Question: '''
<RelativeLayout xmlns:android="http://schemas.android.com/apk/res/android"
android:layout_width="fill_parent"
android:layout_height="wrap_content"
android:orientation="vertical"
android:padding="5dip" >
<LinearLayout
android:id="@+id/linearLayout1"
android:layout_width="fill_parent"
android:layout_height="wrap_content"
android:layout_alignParentLeft="true"
android:layout_marginRight="5dip"
android:padding="1dip" >
<TextView
android:layout_width="0dp"
android:layout_weight="0.50"
android:layout_height="wrap_content"
android:gravity="left"
android:paddingLeft="5dp"
android:text="Name"
android:textColor="#000000" />
<TextView
android:layout_width="0dp"
android:id="@+id/facesheet_detail_firstandLastName"
android:layout_weight="1.20"
android:layout_height="wrap_content"
android:gravity="left"
android:textColor="#000000" />
<TextView
android:layout_width="0dp"
android:layout_weight="0.50"
android:layout_height="wrap_content"
android:gravity="left"
android:paddingLeft="5dp"
android:text="Street1"
android:textColor="#000000" />
<TextView
android:id="@+id/facesheet_detail_street1"
android:layout_width="0dp"
android:layout_weight="1"
android:layout_height="wrap_content"
android:gravity="left"
android:paddingLeft="5dp"
android:textColor="#000000" />
<TextView
android:layout_width="0dp"
android:layout_weight="0.50"
android:layout_height="wrap_content"
android:gravity="left"
android:paddingLeft="5dp"
android:text="E-Mail"
android:textColor="#000000" />
<TextView
android:id="@+id/facesheet_email"
android:layout_width="0dp"
android:layout_weight="1"
android:layout_height="wrap_content"
android:gravity="left"
android:paddingLeft="5dp"
android:textColor="#000000" />
</LinearLayout>
<LinearLayout
android:id="@+id/linearLayout2"
android:layout_width="fill_parent"
android:layout_height="wrap_content"
android:layout_alignParentLeft="true"
android:layout_marginTop="35dp"
android:layout_marginRight="5dip"
android:padding="1dip" >
<TextView
android:layout_width="0dp"
android:layout_weight="0.60"
android:layout_height="wrap_content"
android:gravity="left"
android:paddingLeft="5dp"
android:text="Gender"
android:textColor="#000000" />
<TextView
android:id="@+id/facesheet_detail_gender"
android:layout_width="0dp"
android:layout_weight="1.40"
android:layout_height="wrap_content"
android:gravity="left"
android:paddingLeft="5dp"
android:textColor="#000000" />
<TextView
android:layout_width="0dp"
android:layout_weight="0.60"
android:layout_height="wrap_content"
android:gravity="left"
android:paddingLeft="5dp"
android:text="Street 2"
android:textColor="#000000" />
<TextView
android:id="@+id/facesheet_detail_street2"
android:layout_width="0dp"
android:layout_weight="1.20"
android:layout_height="wrap_content"
android:gravity="left"
android:paddingLeft="5dp"
android:textColor="#000000" />
<TextView
android:layout_width="0dp"
android:layout_weight="0.50"
android:layout_height="wrap_content"
android:gravity="left"
android:paddingLeft="5dp"
android:text="SSN"
android:textColor="#000000" />
<TextView
android:id="@+id/facesheet_ssn"
android:layout_width="0dp"
android:layout_weight="1.20"
android:layout_height="wrap_content"
android:gravity="left"
android:paddingLeft="5dp"
android:textColor="#000000" />
</LinearLayout>
<LinearLayout
android:id="@+id/linearLayout3"
android:layout_width="fill_parent"
android:layout_height="wrap_content"
android:layout_alignParentLeft="true"
android:layout_marginRight="5dip"
android:layout_marginTop="70dp"
android:padding="1dip" >
<TextView
android:layout_width="0dp"
android:layout_weight="0.50"
android:layout_height="wrap_content"
android:gravity="left"
android:paddingLeft="5dp"
android:text="DOB"
android:textColor="#000000" />
<TextView
android:id="@+id/facesheet_dob"
android:layout_width="0dp"
android:layout_weight="1.50"
android:layout_height="wrap_content"
android:gravity="left"
android:paddingLeft="5dp"
android:textColor="#000000" />
<TextView
android:layout_width="0dp"
android:layout_weight="0.50"
android:layout_height="wrap_content"
android:gravity="left"
android:paddingLeft="5dp"
android:text="City"
android:textColor="#000000" />
<TextView
android:id="@+id/facesheet_detail_city"
android:layout_width="0dp"
android:layout_weight="1.30"
android:layout_height="wrap_content"
android:gravity="left"
android:paddingLeft="5dp"
android:textColor="#000000" />
<TextView
android:layout_width="0dp"
android:layout_weight="0.70"
android:layout_height="wrap_content"
android:gravity="left"
android:paddingLeft="5dp"
android:text="Religion"
android:textColor="#000000" />
<TextView
android:id="@+id/facesheet_detail_religion"
android:layout_width="0dp"
android:layout_weight="1"
android:layout_height="wrap_content"
android:gravity="left"
android:paddingLeft="5dp"
android:text=""
android:textColor="#000000" />
</LinearLayout>
<LinearLayout
android:id="@+id/linearLayout4"
android:layout_width="fill_parent"
android:layout_height="wrap_content"
android:layout_alignParentLeft="true"
android:layout_marginRight="5dip"
android:layout_marginTop="105dp"
android:padding="1dip" >
<TextView
android:layout_width="0dp"
android:layout_weight="0.60"
android:layout_height="wrap_content"
android:gravity="left"
android:paddingLeft="5dp"
android:text="Phone"
android:textColor="#000000" />
<TextView
android:id="@+id/facesheet_phone"
android:layout_width="0dp"
android:layout_weight="1.15"
android:layout_height="wrap_content"
android:gravity="left"
android:paddingLeft="5dp"
android:textColor="#000000" />
<TextView
android:layout_width="0dp"
android:layout_weight="0.60"
android:layout_height="wrap_content"
android:gravity="left"
android:paddingLeft="5dp"
android:text="State"
android:textColor="#000000" />
<TextView
android:id="@+id/facesheet_detail_state"
android:layout_width="0dp"
android:layout_weight="1"
android:layout_height="wrap_content"
android:gravity="left"
android:paddingLeft="5dp"
android:textColor="#000000" />
<TextView
android:layout_width="0dp"
android:layout_weight="0.50"
android:layout_height="wrap_content"
android:gravity="left"
android:paddingLeft="5dp"
android:text="Race"
android:textColor="#000000" />
<TextView
android:id="@+id/facesheet_detail_race"
android:layout_width="0dp"
android:layout_weight="1"
android:layout_height="wrap_content"
android:gravity="left"
android:paddingLeft="5dp"
android:text=""
android:textColor="#000000" />
</LinearLayout>
<LinearLayout
android:id="@+id/linearLayout5"
android:layout_width="fill_parent"
android:layout_height="wrap_content"
android:layout_alignParentLeft="true"
android:layout_marginRight="5dip"
android:layout_marginTop="140dp"
android:padding="1dip" >
<TextView
android:layout_width="0dp"
android:layout_weight="0.60"
android:layout_height="wrap_content"
android:gravity="left"
android:paddingLeft="5dp"
android:text="Mobile"
android:textColor="#000000" />
<TextView
android:id="@+id/facesheet_detail_mobile"
android:layout_width="0dp"
android:layout_weight="1.35"
android:layout_height="wrap_content"
android:gravity="left"
android:paddingLeft="5dp"
android:textColor="#000000" />
<TextView
android:layout_width="0dp"
android:layout_weight="0.70"
android:layout_height="wrap_content"
android:gravity="left"
android:paddingLeft="5dp"
android:text="Zip Code"
android:textColor="#000000" />
<TextView
android:id="@+id/facesheet_detail_zipCode"
android:layout_width="0dp"
android:layout_weight="1.15"
android:layout_height="wrap_content"
android:gravity="left"
android:paddingLeft="5dp"
android:textColor="#000000" />
<TextView
android:layout_width="0dp"
android:layout_weight="0.70"
android:layout_height="wrap_content"
android:gravity="left"
android:paddingLeft="5dp"
android:text="Ethnicity"
android:textColor="#000000" />
<TextView
android:id="@+id/facesheet_detail_ethnicity"
android:layout_width="0dp"
android:layout_weight="1"
android:layout_height="wrap_content"
android:gravity="left"
android:paddingLeft="5dp"
android:textColor="#000000" />
</LinearLayout>
</RelativeLayout>
'''
I am having a problem where i have to map something like this uniform.
'''
Name: "Kevin" State: "VA" Email: "Kevin@Kevin.com
'''
But may layout seems to be mess up when i try to see the output in emulator, attached is the screen shot of the same. Can anyone tell me what is exact space i should be giving to make it uniform across.

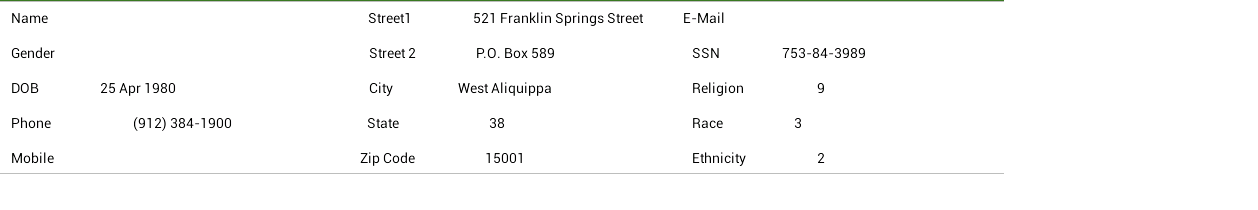
Answer: If you want your rows to be aligned the same way, make sure that you give the same weight to each 'TextView', on each one of the 'LinearLayout's.
For example:
'''
<RelativeLayout xmlns:android="http://schemas.android.com/apk/res/android"
android:layout_width="fill_parent"
android:layout_height="wrap_content"
android:orientation="vertical"
android:padding="5dip" >
<LinearLayout
android:id="@+id/linearLayout1"
android:layout_width="fill_parent"
android:layout_height="wrap_content"
android:layout_alignParentLeft="true"
android:layout_marginRight="5dip"
android:padding="1dip" >
<TextView
android:layout_width="0dp"
android:layout_weight="0.50"
android:layout_height="wrap_content"
android:gravity="left"
android:paddingLeft="5dp"
android:text="Name"
android:textColor="#000000" />
<TextView
android:layout_width="0dp"
android:id="@+id/facesheet_detail_firstandLastName"
android:layout_weight="1.20"
android:layout_height="wrap_content"
android:gravity="left"
android:textColor="#000000" />
<TextView
android:layout_width="0dp"
android:layout_weight="0.50"
android:layout_height="wrap_content"
android:gravity="left"
android:paddingLeft="5dp"
android:text="Street1"
android:textColor="#000000" />
<TextView
android:id="@+id/facesheet_detail_street1"
android:layout_width="0dp"
android:layout_weight="1"
android:layout_height="wrap_content"
android:gravity="left"
android:paddingLeft="5dp"
android:textColor="#000000" />
</LinearLayout>
<LinearLayout
android:id="@+id/linearLayout2"
android:layout_width="fill_parent"
android:layout_height="wrap_content"
android:layout_alignParentLeft="true"
android:layout_marginTop="35dp"
android:layout_marginRight="5dip"
android:padding="1dip" >
<TextView
android:layout_width="0dp"
android:layout_weight="0.50"
android:layout_height="wrap_content"
android:gravity="left"
android:paddingLeft="5dp"
android:text="Gender"
android:textColor="#000000" />
<TextView
android:id="@+id/facesheet_detail_gender"
android:layout_width="0dp"
android:layout_weight="1.20"
android:layout_height="wrap_content"
android:gravity="left"
android:paddingLeft="5dp"
android:textColor="#000000" />
<TextView
android:layout_width="0dp"
android:layout_weight="0.50"
android:layout_height="wrap_content"
android:gravity="left"
android:paddingLeft="5dp"
android:text="Street 2"
android:textColor="#000000" />
<TextView
android:id="@+id/facesheet_detail_street2"
android:layout_width="0dp"
android:layout_weight="1"
android:layout_height="wrap_content"
android:gravity="left"
android:paddingLeft="5dp"
android:textColor="#000000" />
</LinearLayout>
</RelativeLayout>
'''
Notice that "Name" and "Gender" 'TextView's have the same weight, since I want them to be aligned. Same with the second 'TextView' of each 'LinearLayout', and so on.